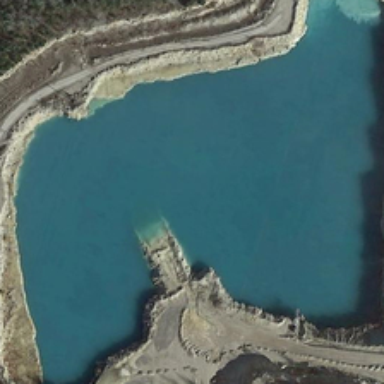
Some green trees and barelands are around an irregular blue pond .